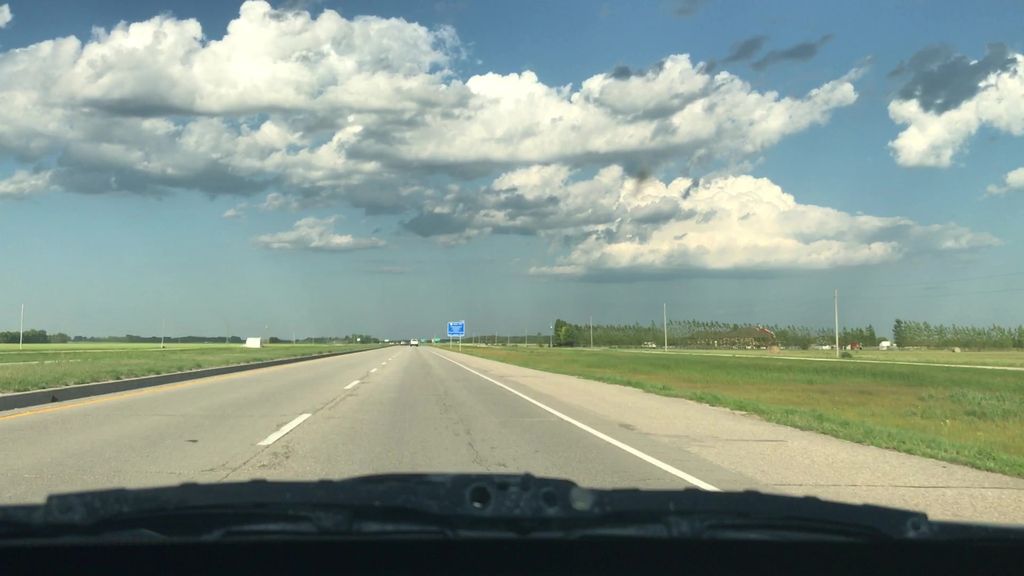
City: winnipeg